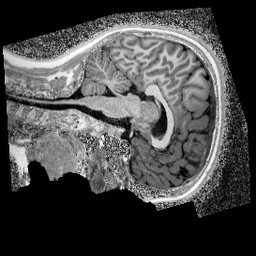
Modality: UNIT1_denoised
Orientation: sagittal
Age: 11
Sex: male
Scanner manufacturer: siemens
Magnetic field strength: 3 T
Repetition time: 4 s
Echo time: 0.00299 s